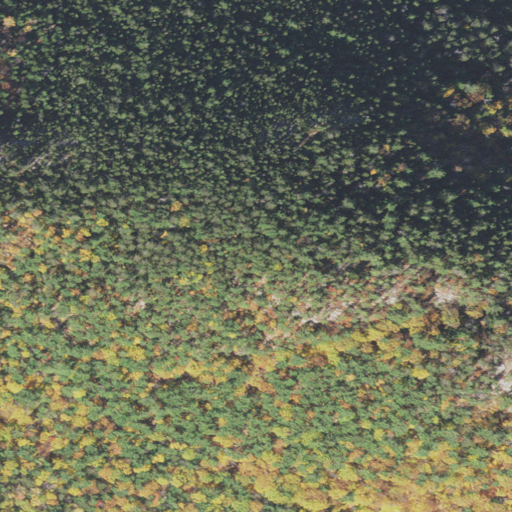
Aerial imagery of mountain in New Hampshire named Mount Pickering containing evergreen forest, mixed forest, and deciduous forest